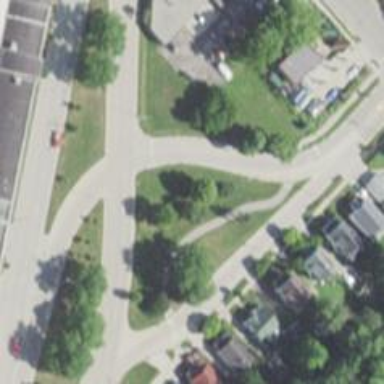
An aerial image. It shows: Cycleway and footway with asphalt surface.